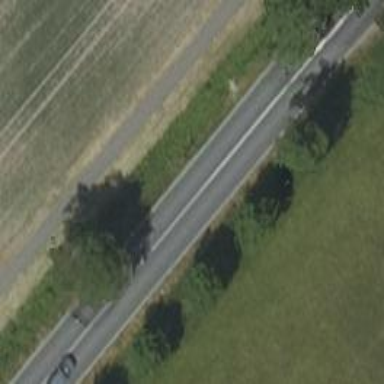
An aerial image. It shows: Primary road with asphalt surface.